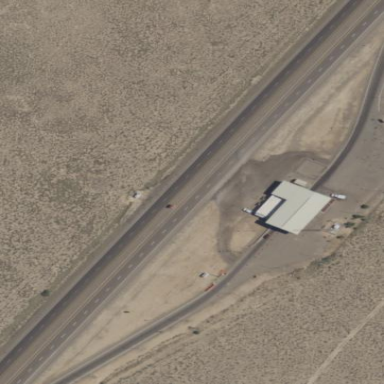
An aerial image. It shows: Police checkpoint.